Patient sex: F
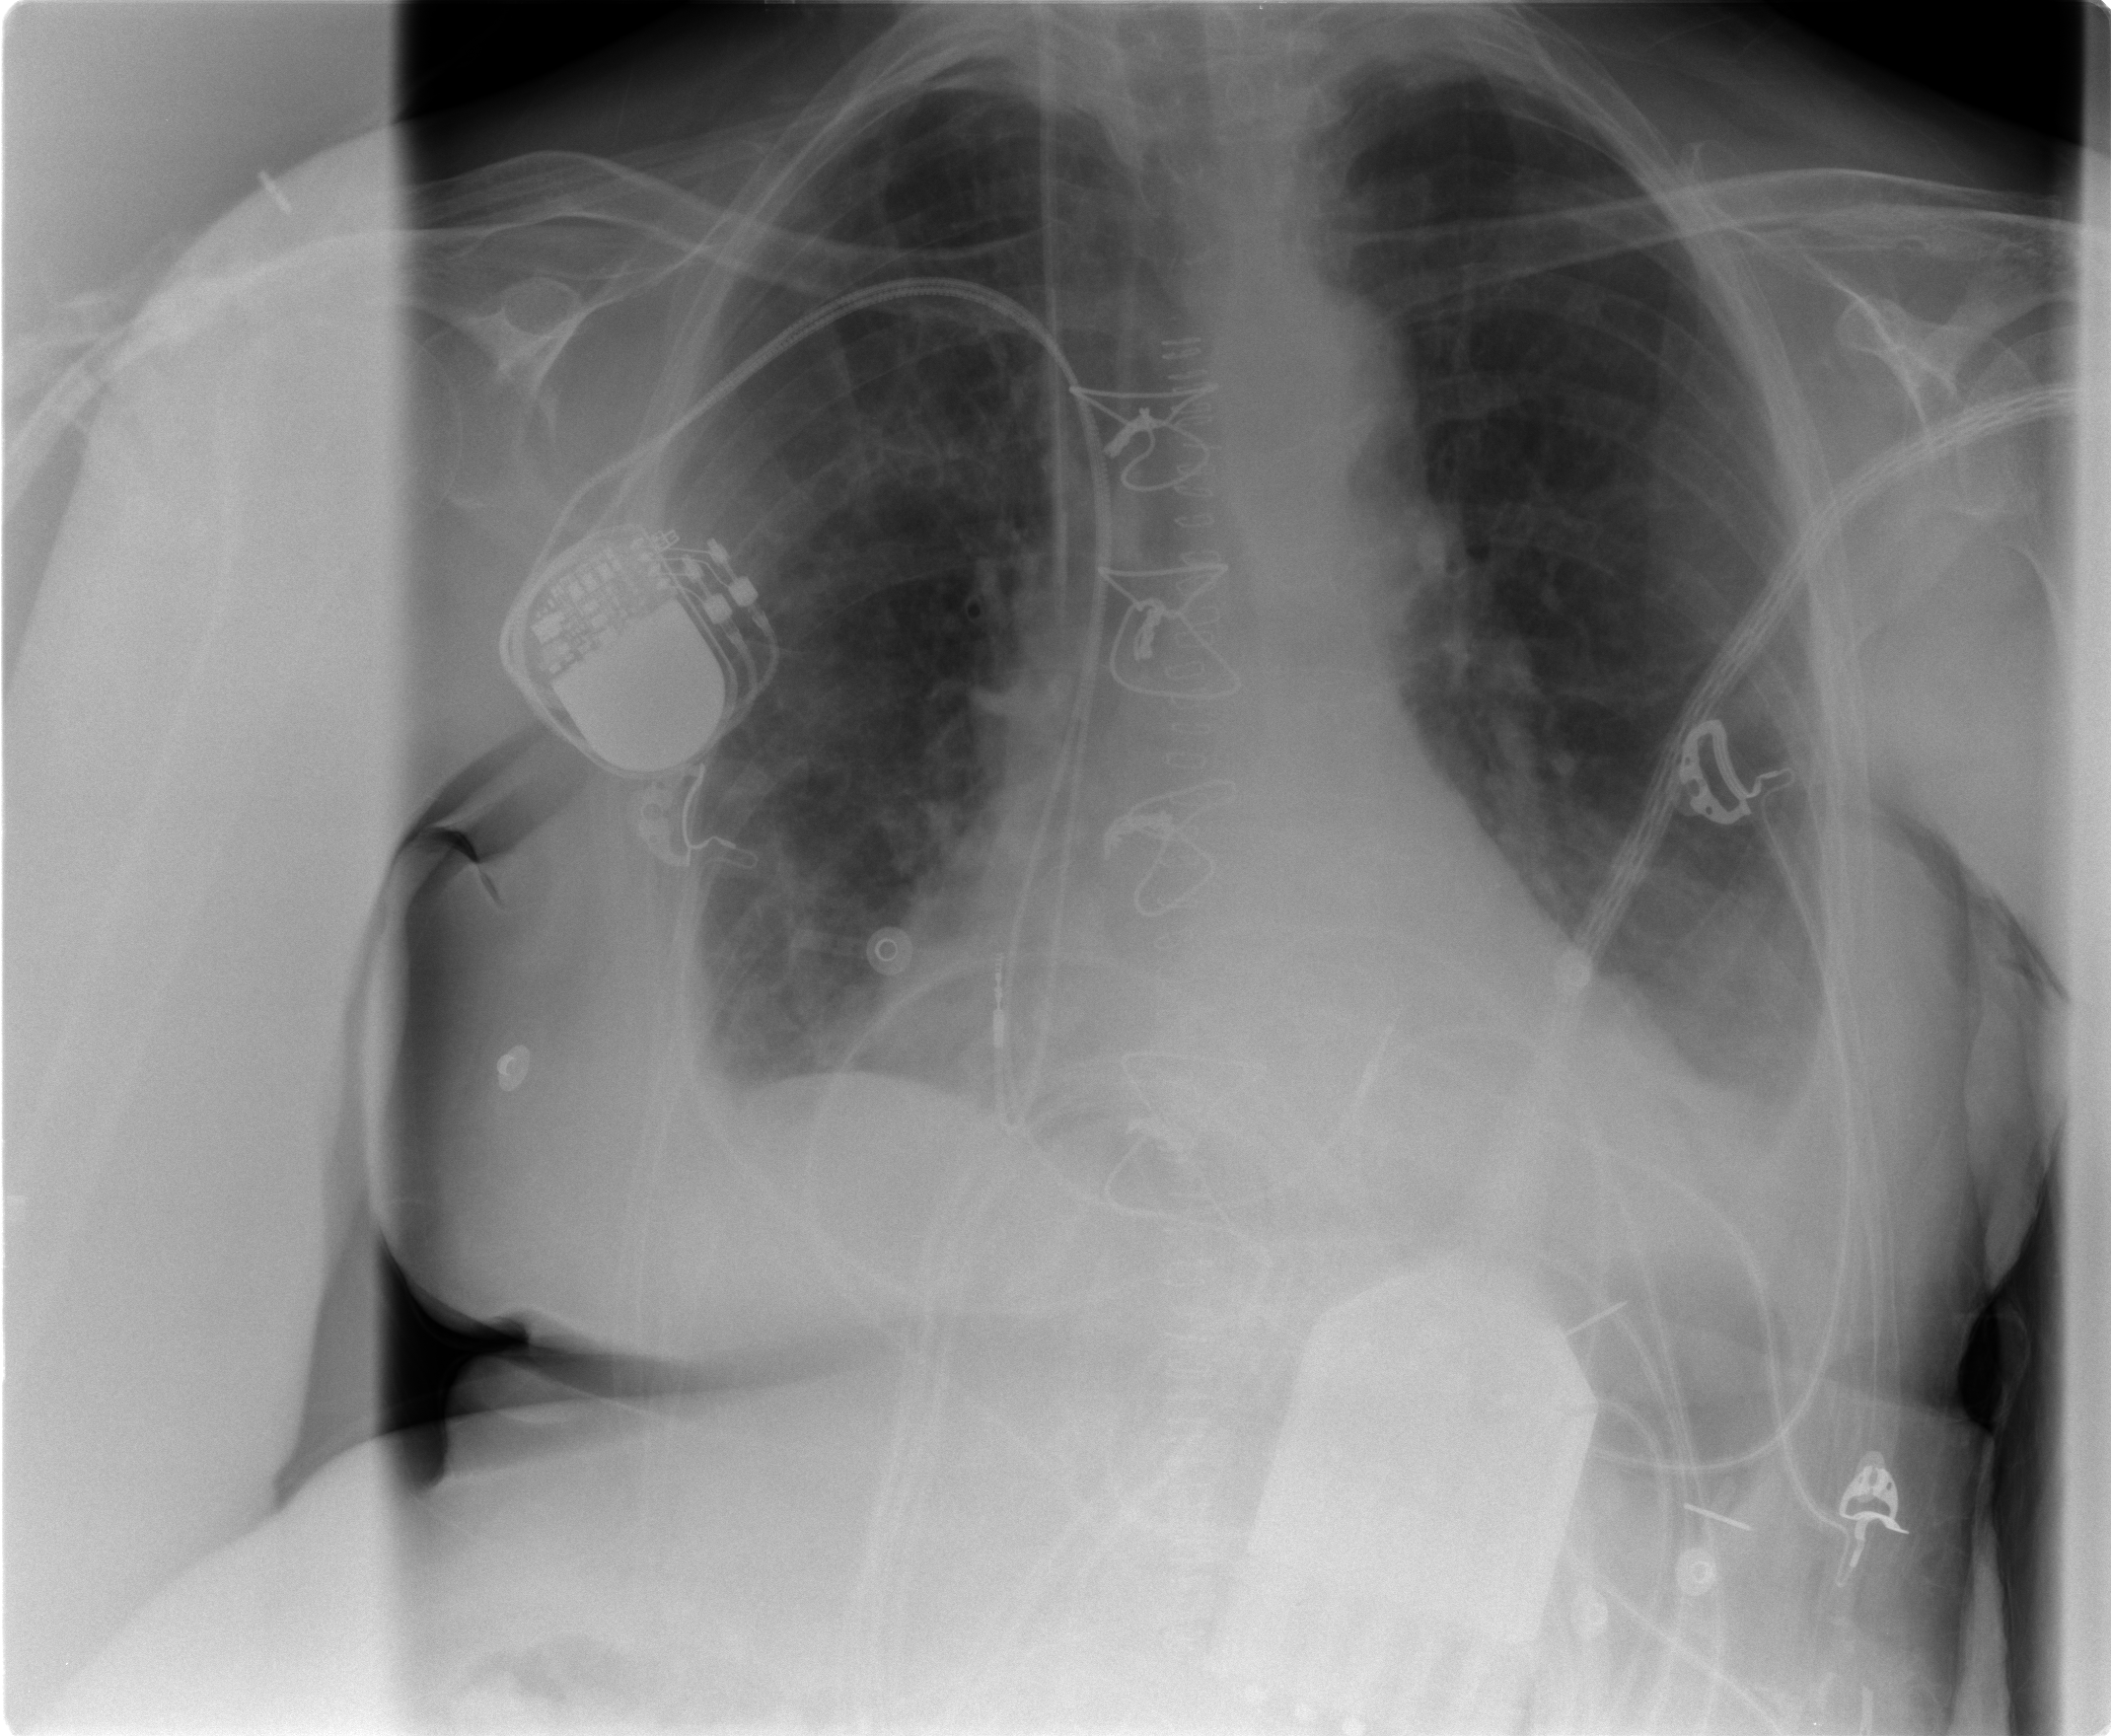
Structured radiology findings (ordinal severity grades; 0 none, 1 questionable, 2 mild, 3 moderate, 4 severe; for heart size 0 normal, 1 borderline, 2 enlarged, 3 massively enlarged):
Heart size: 2
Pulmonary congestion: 2
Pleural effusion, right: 0
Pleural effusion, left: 2
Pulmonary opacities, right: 0
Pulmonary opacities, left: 2
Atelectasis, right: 2
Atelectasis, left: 2